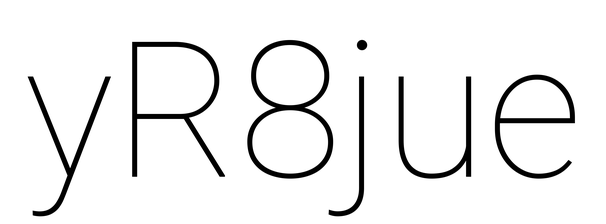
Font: Roboto_Thin